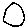
Label: circle